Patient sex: F
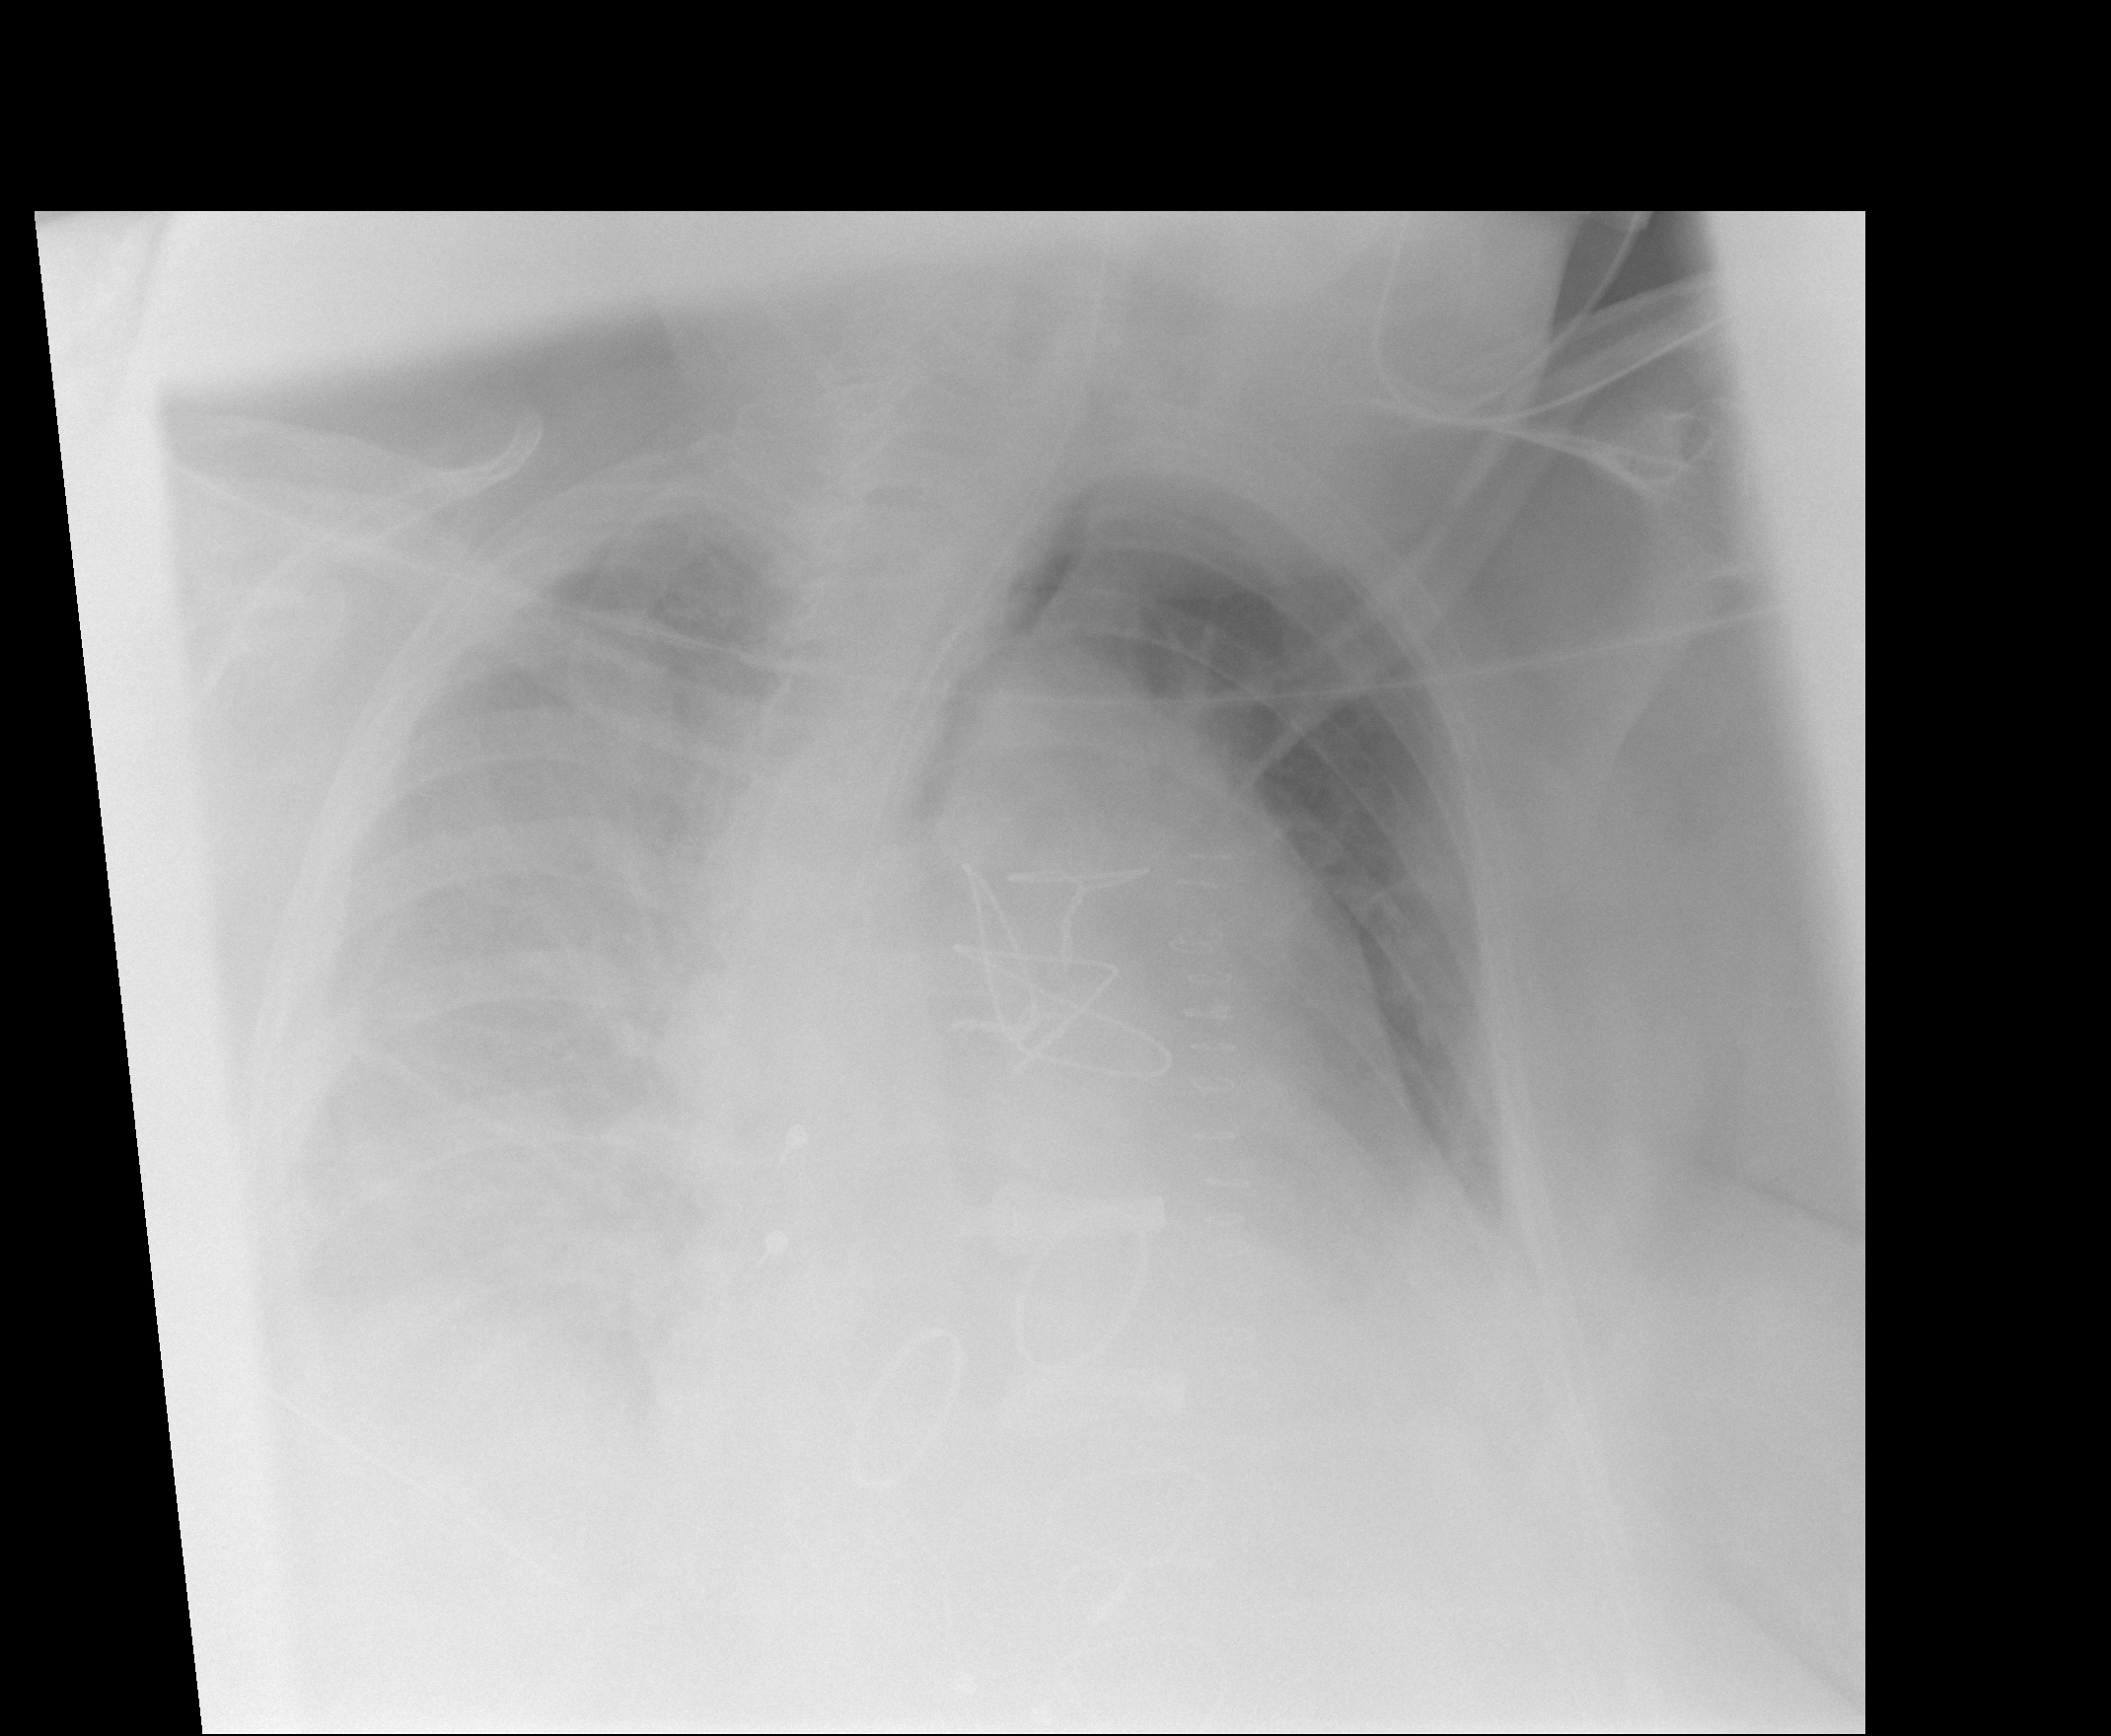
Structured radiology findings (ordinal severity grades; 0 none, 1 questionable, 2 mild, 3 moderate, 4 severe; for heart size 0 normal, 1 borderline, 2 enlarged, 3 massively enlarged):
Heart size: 3
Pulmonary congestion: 2
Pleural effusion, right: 4
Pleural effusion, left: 2
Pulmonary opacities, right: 2
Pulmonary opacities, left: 0
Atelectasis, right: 2
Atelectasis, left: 1